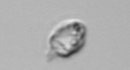
Label: Balanion